Question: I have created a multistep form webform drupal 8 and I want the recording done one by one, means when we click on next we go to the next step and save it from this step at the same time.

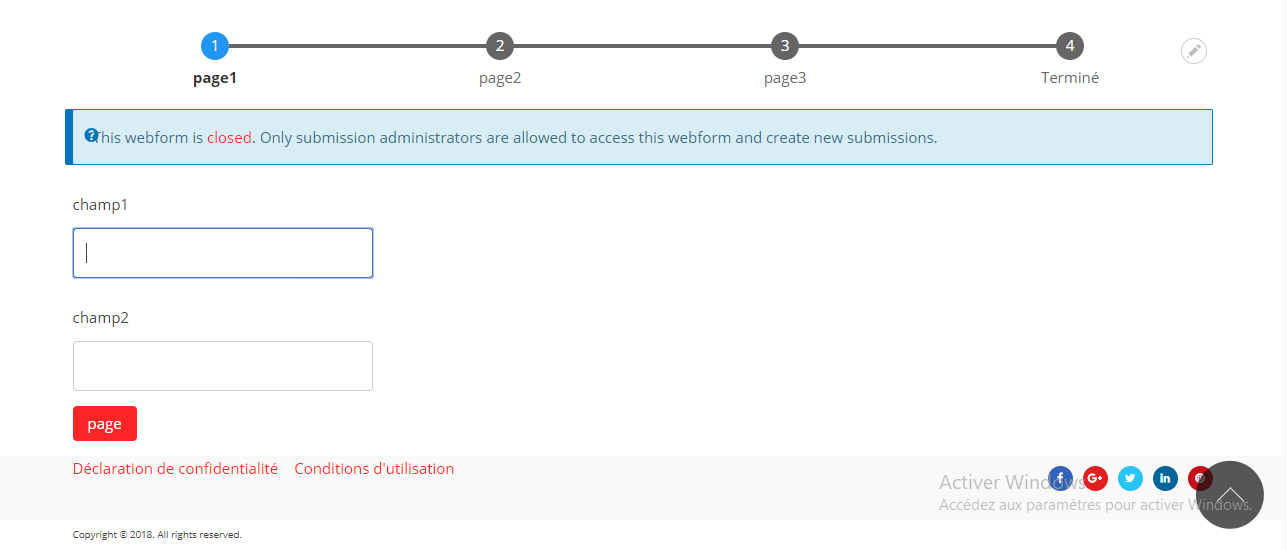
Answer: Webform module does not provide this feature. This will be possible by enabling Draft mode per webform. After enabling that build multi-page forms.
You can be found it under the form settings > Submissions tab > Draft settings.